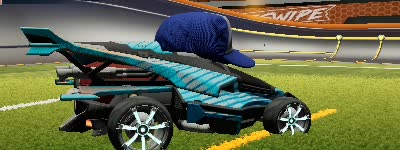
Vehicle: aftershock